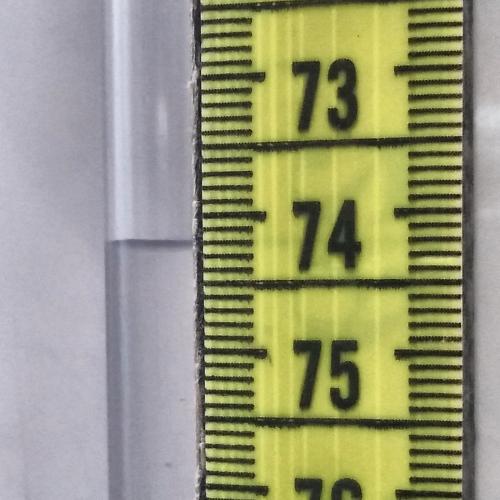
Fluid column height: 74.2 cm